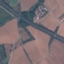
Land use / land cover: Highway